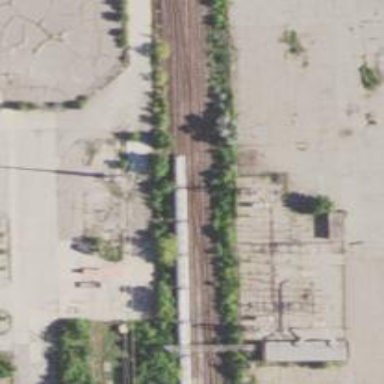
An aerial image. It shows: Railway siding for service.